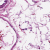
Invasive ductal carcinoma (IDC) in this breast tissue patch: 0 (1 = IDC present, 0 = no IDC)